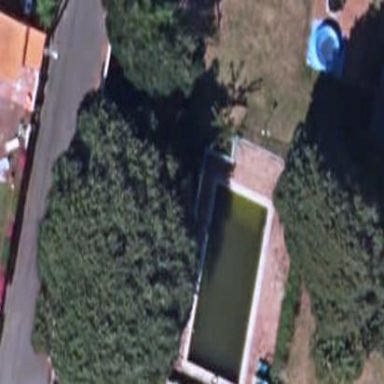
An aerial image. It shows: Swimming pool located in leisure land.